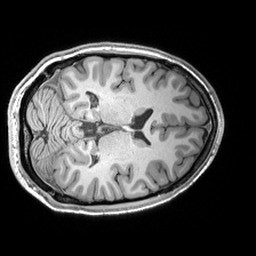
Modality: T1w
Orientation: axial
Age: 26
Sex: male
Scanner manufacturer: siemens
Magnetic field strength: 3 T
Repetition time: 2.53 s
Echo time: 0.00299 s